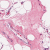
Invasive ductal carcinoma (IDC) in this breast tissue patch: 0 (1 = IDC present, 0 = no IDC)